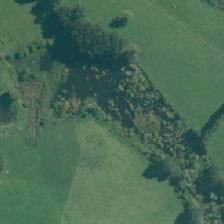
Land cover: herbaceous_freshwater_vege